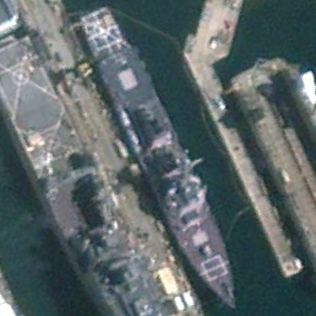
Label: destroyer